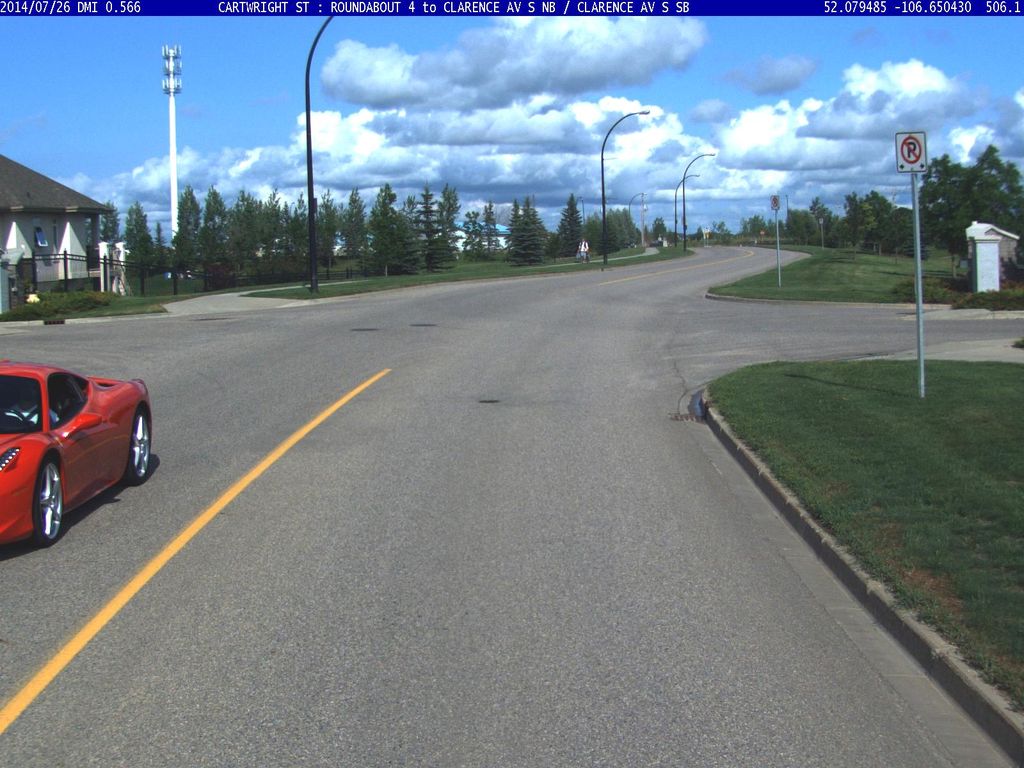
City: saskatoon